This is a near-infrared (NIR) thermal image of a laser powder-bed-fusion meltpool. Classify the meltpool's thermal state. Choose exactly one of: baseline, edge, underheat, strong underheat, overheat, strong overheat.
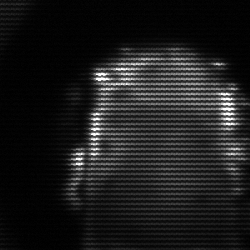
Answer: baseline